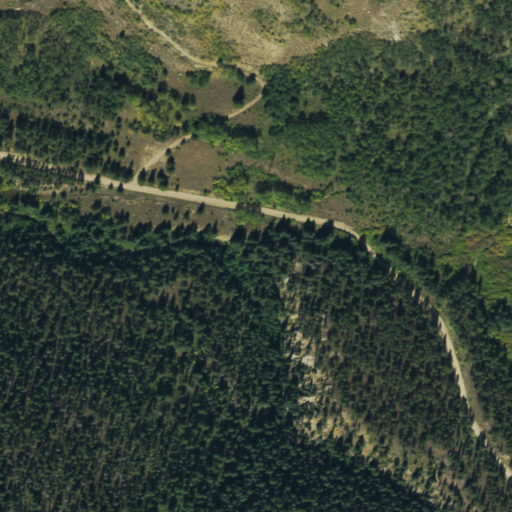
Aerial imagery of valley in Colorado named Sheep Gulch containing evergreen forest, deciduous forest, grassland, shrub, and woody wetlands